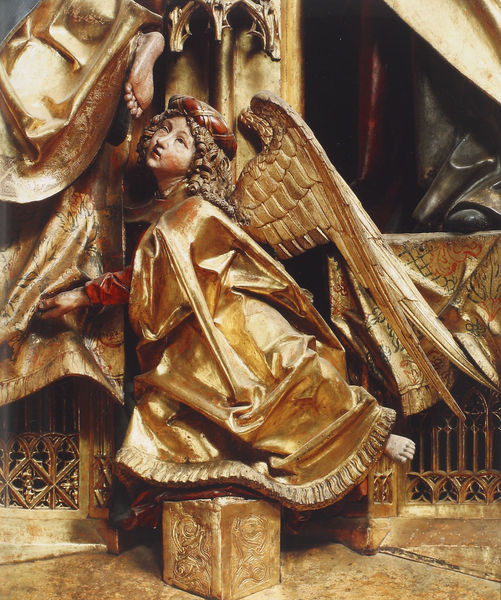
Titel: Hochaltar in der Wallfahrts- und Pfarrkirche St. Wolfgang
Künstler: Michael Pacher
Standort: Sankt Wolfgang am Abersee, Pfarrkirche St. Wolfgang (EU - AUT - Salzkammergut)
Schlagwörter: flügel, fuß, frau, holz, schwarz, säule, blick, rot, kappe, barock, falten, sockel, stein, gitter, kirche, gold, mantel, gotik, locken, schön, engel, skulptur, detail, bronze, foto, barfuss, vergoldet, altar, schnitzerei, gotisch, heilig, anbetung, metal, weihnachten, trompete, brpnze, holz gold